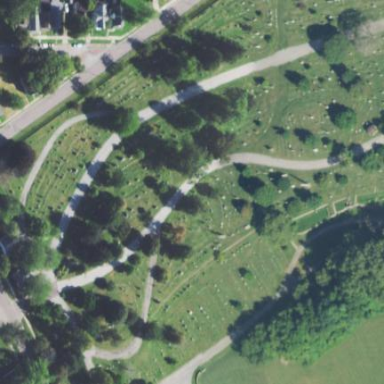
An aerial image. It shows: Cemetery.